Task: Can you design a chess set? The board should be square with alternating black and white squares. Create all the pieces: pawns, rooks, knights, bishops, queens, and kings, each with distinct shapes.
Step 4662:
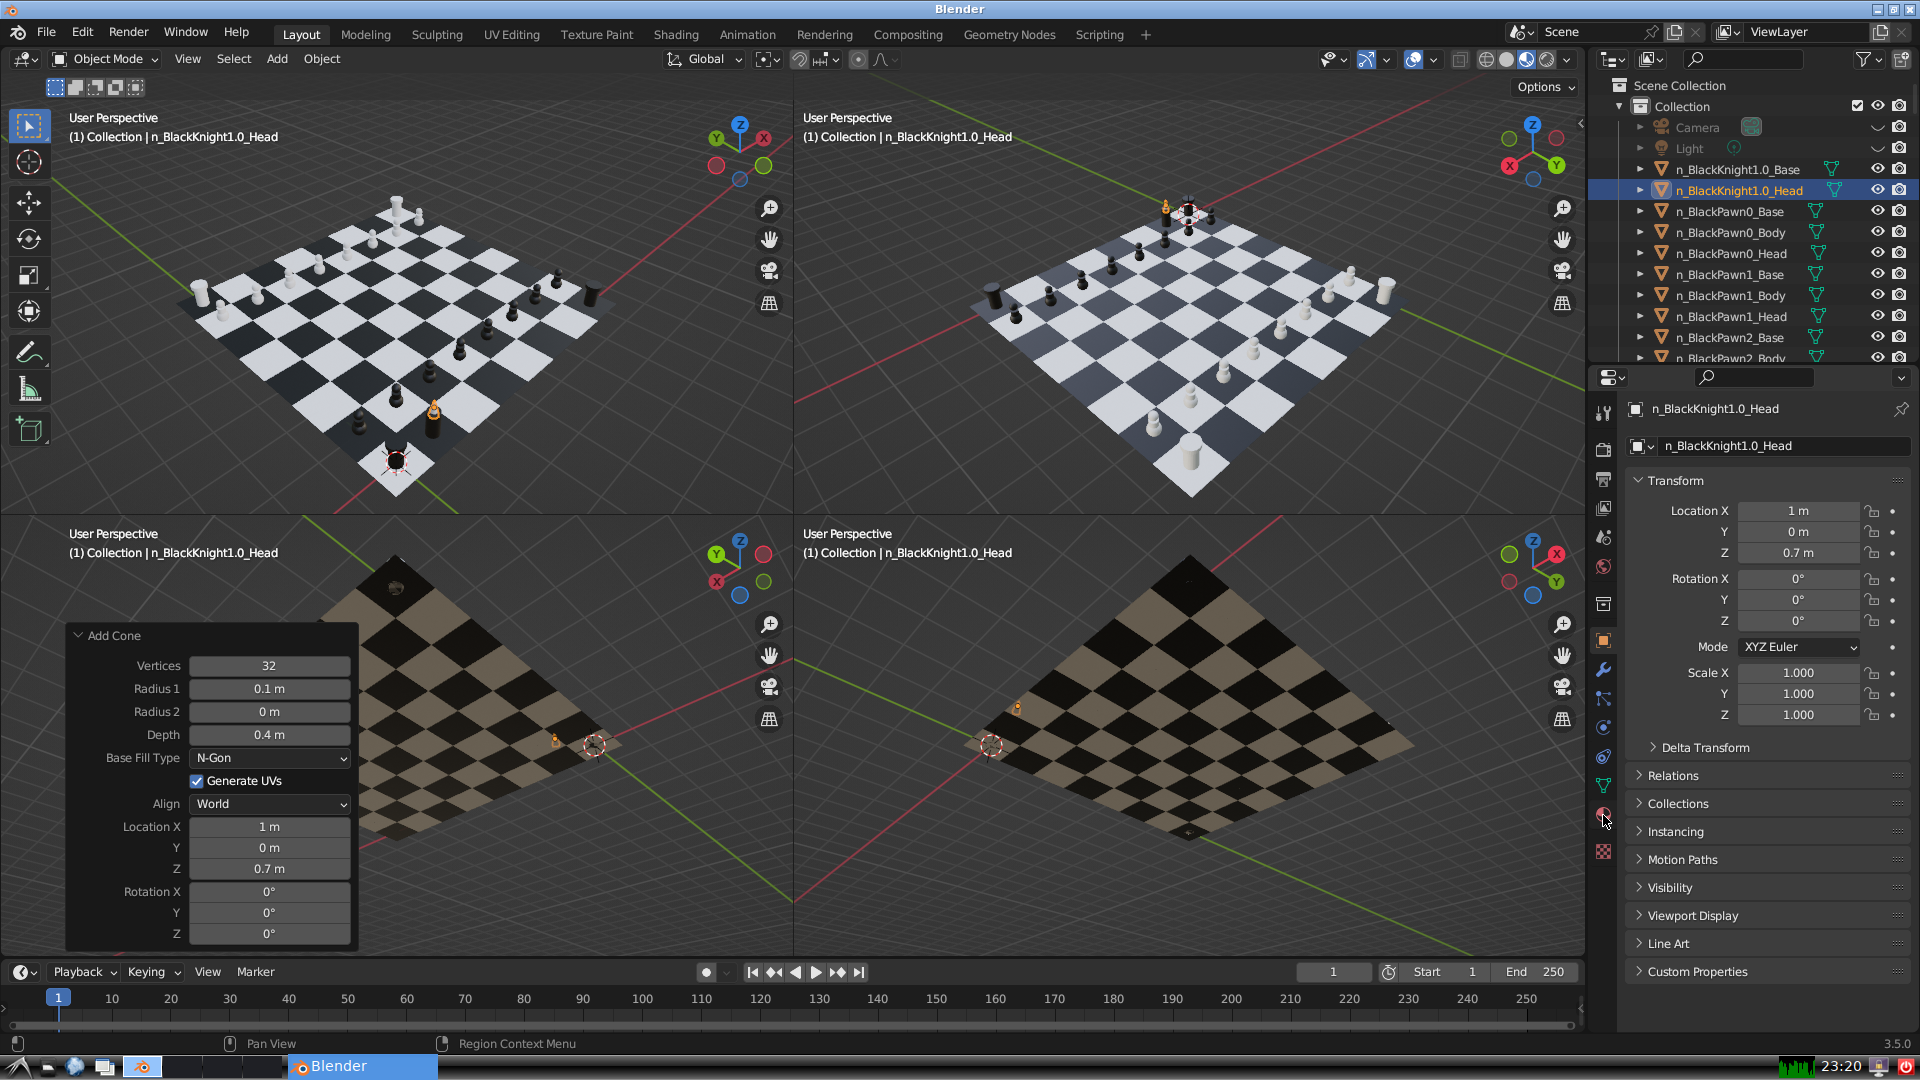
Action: click: no